Данная задача посвящена способам высокоточных измерений частоты. Во время её решения вы познакомитесь с двумя методами измерений частот: с помощью модуляции сигнала (часть $\mathrm{C}$) и с помощью частотной гребенки (часть $\mathrm{D}$). Электромагнитное поле в каждой точке пространства описывается четырьмя векторами: $\vec{E}(\vec{r}, t)$, $\vec{H}(\vec{r}, t)$, $\vec{D}(\vec{r}, t)$, $\vec{B}(\vec{r}, t)$ — напряженностью электрического поля, напряженностью магнитного поля, электрической индукцией и магнитной индукцией. Эти векторы связаны с поляризацией $\vec{P}$ и намагниченностью $\vec{M}$ среды отношениями: $$ \vec{D} = \varepsilon_0 \vec{E} + \vec{P}{,} $$ $$\vec{B} = \mu_0 (\vec{H} + \vec{M}){,} $$ где $\varepsilon_0$ — электрическая постоянная и $\mu_0$ — магнитная постоянная.
Часть А. Профиль поля в оптоволокне (2.5 балла) В частях $\mathrm{A}$, $\mathrm{B}$, $\mathrm{C}$ будем считать, что поляризация зависит от напряженности электрического поля линейно: $\vec{P} = \varepsilon_0 (\varepsilon (\omega) - 1) \vec{E}$, где $\varepsilon(\omega)$ — диэлектрическая проницаемость среды, которая обычно зависит от частоты электромагнитной волны в среде. Диэлектрическая проницаемость вакуума равна 1.  Рассмотрим волну, поляризованную параллельно оси $y$: $\vec{E} || \hat{y}$. Будем искать решение для поля $\vec{E}$ в волноводе в виде: $$\vec{E}(\vec{r}, t) = E_0 \Re\Big(A(x, y)\exp(i\omega t - i\beta z) \Big) \hat{y}{,} $$ где $E_0$ имеет размерность электрического поля, а $A(x, y)$ — безразмерная комплексная величина, которая содержит информацию об отношении амплитуд и разности фаз поля разных точках волновода. Символ $\Re$ обозначает взятие действительной части от выражения в скобках. Без ограничения общности $A(0, 0) = 1$ Еще учтем, что $L_2 \gg a$, поэтому будет считать, что $\partial A/\partial y \ll \partial{A}/\partial x$, следовательно $A$ зависит только от $x$. Решение для $A(x)$ можно искать в виде: $$A(x)=\begin{cases} \cos(k_{in} x)\quad\text{при}\quad |x| < a/2\\ C_1 \exp(k_{out}x) + B \exp(-k_{out}x)\quad\text{при}\quad x > a/2\\ B \exp(k_{out}x) + C_2 \exp(-k_{out}x)\quad\text{при}\quad x < -a/2 \end{cases} $$ где $k_{in} > 0, k_{out} > 0$.
Чему равны коэффициенты $C_1$ и $C_2$?
Выразите $k_{in}$ и $k_{out}$ через $\varepsilon, \omega, \beta$ и скорость света в вакууме $c = 1/\sqrt{\varepsilon_0 \mu_0}$, используя волновое уравнение. Чтобы найти $B$, нужно записать граничные условия для границы $x = a/2$ (для границы $x = -a/2$ получаются такие же уравнения, потому что $A(x)=A(-x)$ — четная функция).
Докажите, что тангенциальные компоненты напряженности электрического поля равны по обе стороны от границы раздела (как в электростатике).
Запишите граничные условия для тангенциальной компоненты электрического поля. Выразите $B$ через $a, k_{in}, k_{out}$. Теперь нам нужно получить уравнение для нахождения $\beta(\omega)$. Для этого мы можем записать другое граничное условие — для $\Vec{H}$.
Докажите, что тангенциальные компоненты напряжённости магнитного поля равны по обе стороны от границы раздела (как в магнитостатике).
Покажите, что $$H_z = E_0 \Re \Big( \frac{i}{\mu_0 \omega} \cfrac{\partial A}{\partial x} \exp (i(\omega t - \beta z)) \Big){.} $$
Запишите граничные условия для тангенциальной компоненты напряженности магнитного поля $\vec{H}$. Ответ можно выразить через $k_{in},k_{out}, a$.
Часть B. Пропускание волоконного резонатора (3.0 балла)  Излучение внешнего лазера попадает в четырёхполюсный делитель светового потока, представляющий из себя оптическую систему с двумя парами связанных каналов: ($P_1, P_2$) и ($Q_1, Q_2$). Входящая в делитель монохроматическая волна с комплексной амплитудой $A_{in} (t)$ делится на две выходящие волны меньшей амплитуды, распространяющиеся в том же направлении. Первая из них распространяется по каналу той же пары, что и входящая волна, а ее комплексная амплитуда равна $A_{out}(t) = -r_s A_{in} (t)$. Вторая волна распространяется по каналу другой пары, ее амплитуда равна $B_{out} (t) = it_s A_{in}(t)$. Считайте, что $r_s$ и $t_s$ — действительные положительные числа и $t_s \ll 1$.
Подставьте значения $k_{in}, k_{out}$, определённые в пункте $\mathrm{A2}$, в уравнение из $\mathrm{A7}$. Получите уравнение, из которого можно определить $\beta$ (это уравнение решается только численно). В уравнение могут входить $\beta, \omega, \varepsilon, c, a$.
Считая, что в делителе нет потерь энергии, найдите связь между $r_s$ и $t_s$. С помощью делителя можно собрать волоконный резонатор. Для этого нужно соединить каналы $Q_1$ и $Q_2$ петлей из одномодового оптоволокна (уравнение для $\beta(\omega)$ имеет единственное решение для частот, рассматриваемых в этой части) длиной $L$. Время прохождения света частотой $\omega$ по петле равно $\tau (\omega)$. Также учтите, что из-за поглощения материала амплитуда волны в петле уменьшается в $1/\kappa$ раз за каждый круг в петле ($1 - \kappa \ll 1$). Во всех пунктах частей $\mathrm{B}$ и $\mathrm{C}$ .  Пусть на вход канала $P_1$ падает монохроматическая волна $A_{in}(t) = A_0e^{i\omega t}$ от внешнего лазера.
Выразите амплитуду поля на входе в канал $Q_1$ делителя $B_{in}(t)$ через $\kappa$ и амплитуду поля на выходе $Q_2$ в момент $(t-\tau(\omega))$ — $B_{out}(t-\tau(\omega))$. Пусть система пришла в установившийся режим, то есть модули комплексных амплитуд поля в любой точке постоянны, а разность фаз поля в двух точках не меняется со временем. Тогда для любой амплитуды $E_i$ (вместо $E_i$ можно подставить $A_{in}, A_{out}, B_{in}, B_{out}$) будут справедливы выражения: $$E_i(t-t') = e^{-i\omega t'} E_i(t){.} $$
Используя условия стационарности, выразите $B_{in}(t)$ через $B_{out}(t), \kappa, \omega, \tau$.
Выразите $B_{in}(t)$ через $A_0, r_s, t_s, \kappa, \omega, \tau$ и $t$, используя результат предыдущего пункта.
Чему равна мощность $N_2$, выходящая из канала $P_2$? Выразите ответ через $\omega \tau (\omega), \kappa, r_s$ и мощность $N_1$ в канале $P_1$.
Постройте качественный график $N_2/N_1(\omega \tau)$ для ВР со следующими параметрами:
Часть C. Калибровка интерферометра Маха-Цендера (2.0 балла) Рассмотрим установку для калибровки интерферометра, изображенную на рисунке Теперь частота лазера плавно меняется со временем (производная $\omega \tau$ много меньше обратного времени установления стационарного режима в резонаторе), а его мощность постоянна.
Найдите резкость $Q$ пика поглощения с номером $n=100$ (он будет $n$ по счету, если начинать с самого близкого к $\omega=0$ пика). Сегодня можно создать волоконный резонатор на базе светоделителя с резкостью пиков порядка $5 \cdot 10^7$ вблизи частоты, соответствующие длине волны $1550$ нм. А если использовать кольцевой микрорезонатор, сделанный из плавленого кварца, то можно получить резкость $10^9$. Резонаторы с такими маленькими потерями открывают нам широкие возможности для точного измерения частот. То есть с помощью кварцевого микрорезонтатора мы можем получить спектральную линию со средней длиной волны $1550$ нм шириной всего $0.000002$ нм!
Нарисуйте качественный график показаний осциллографа, если точно известно, что частота излучения перестраиваемого лазера достигает ровно одной из частот, определенных в B6 (это частоты, где пропускание ВР минимально). Теперь во второе плечо подключают амплитудный электрооптический модулятор. Его пропускная способность не зависит от длины волны излучения и равна:
Нарисуйте, что будет показывать осциллограф, когда $\Omega \approx 220 MHz$. Обратите внимание, что $\alpha \ll \Omega \omega_0$.
Часть D. Кубическая нелинейность и солитоны (2.5 балла) Для прецезионных измерений и создания высокочастотной связи нужно получать очень короткие световые импульсы, которые не меняют свой профиль со временем (такие импульсы называются солитонами). В рамках линейной оптики это невозможно, потому что диэлектрическая проницаемость и постоянная распространения зависят от частоты, и импульсы "расплываются" из-за дисперсии.  В части $D$ мы будем считать, что проекция $P_i(\vec{r}, t)$ вектора поляризации на произвольную ось $i$ зависит от проекции напряженности электрического поля $E_i(\vec{r}, t)$ в этой же точке в этот момент времени следующим образом: \[ P_i(\vec{r}, t) = \varepsilon_0 ((\varepsilon(\omega)-1)E_i(\vec{r}, t) + \chi E_i^3(\vec{r}, t)) \] Импульс представляет из себя сумму электромагнитных волн с частотами, очень близкими к несущей частоте ($\omega \approx \omega_0$), и постоянными распространения, очень близкими к постоянной распространения несущей волны $\beta \approx \beta_0 = \beta(\omega_0)$: \[ \vec{E}(\vec{r}, t) = \Re \Big( E_0F(z, t)A(x, y)\exp(i\omega_0 t - i \beta_0 z) \Big) \widehat y, \] Здесь $\beta(\omega)$ — постоянная распространения, найденная в части $A$, $A(x, y)$ — тоже из части $A$, $F(z, t)$ — комплексная функция, которая содержит информацию про профиль импульса. Функцию $\beta(\omega)$ можно приблизить квадратичной функцией: \[ \beta = \beta_0 + \beta_1 (\omega - \omega_0) + \beta_2 (\omega - \omega_0)^2/2 \] Мы можем подставить этот вид решения в волновое уравнение, которое было получено во введении, и путем математических преобразований, выходящих за рамки школьной программы, получить уравнение для $F(z, t)$; \[ \frac{\partial F}{\partial z} + \beta_1 \frac{\partial F}{\partial t} + \frac{i\beta_2}{2} \frac{\partial^2 F}{\partial t^2} - i \gamma |F|^2 F = 0 \] Импульс будет распространяться с групповой скоростью, поэтому разумно перейти в систему отсчета, которая тоже будет двигаться с групповой скоростью. В ней последнее уравнение перепишется в виде: \[ \frac{\partial F}{\partial z} + \frac{i\beta_2}{2\beta_1^2}\frac{\partial^2 F}{\partial s^2} = i \gamma |F|^2F, \] где $s = t/\beta_1 - z$ — это пространственная координата в системе отсчета солитона, а $\gamma$ — коэффициент кубической нелинейности, который пропорционален $\chi$ (и имеет тот же знак). Полученное уравнение называется (далее НУШ). В задании части D вы будете . Все ответы нужно будет выражать через его коэффициенты.
Оцените, с какой относительной точностью можно измерить период $\omega_{MZI}$ на этой установке, если максимальная частота сигнала высокочастотного генератора равна $\Omega_{max} = 1250 MHz$?
Выразите групповую скорость $v_g$ через $\beta_1$.
Найдем форму солитона. Решение НУШ можно искать в виде: \[ F(z, s) = \frac{F_0 \exp(i\sigma z)}{\cosh (\theta s)}. \] \[ F(z, s) = \frac{F_0 \exp(i\sigma z)}{\cosh (\theta s)}. \] Выразите $F_0$ и $\sigma$ через $\theta, \beta_1, \beta_2$ и $\gamma$. Пусть одна из собственных частот ВР равна $\omega_0$. Длина ВР такова, что в диапазоне от 0 до $\omega_0$ находится очень много других собственных частот. Тогда для других собственных частот верно равенство: $\omega_\mu \approx \omega_0 + D_1\mu + D_2\mu^2/2$, где $\mu$ — целое число, а $\omega_0 \gg D_1 \gg D_2$.
Выразите $D_1$ и $D_2$ через $\beta_1, \beta_2$ и длину петли ВР $L$.
Пусть резонатор сделан из материала с $\chi > 0$. При каких $D_2$ в нем могут существовать солитоны?
Пусть в ВР, описанном в пункте D3 циркулирует солитон с несущей частотой $\omega_0$. Внешний лазер не работает. Постройте спектр излучения резонатора (зависимость удельной мощности от частоты) в диапазоне частот $(\omega_0 - 20 D_1, \omega_0 + 20 D_1)$. Считайте, что $\omega_0/Q(\omega_0) \ll D_1$. (Напомним, что $Q$ — резкость, опеределенная в $B7$)
Оцените абсолютную погрешность измерения угловой частоты $\omega$ с помощью спектра из пункта D5.
Выразите время $\tau_s$, за которое солитон проходит один круг в резонаторе, через $D_1$.
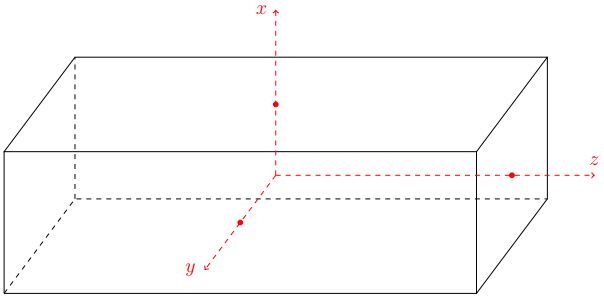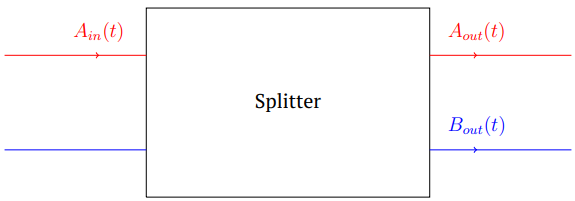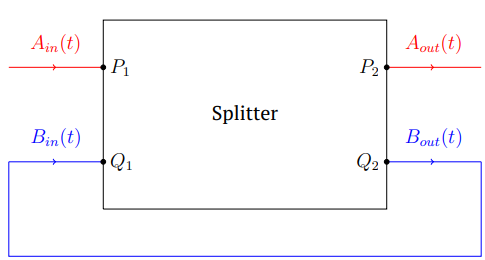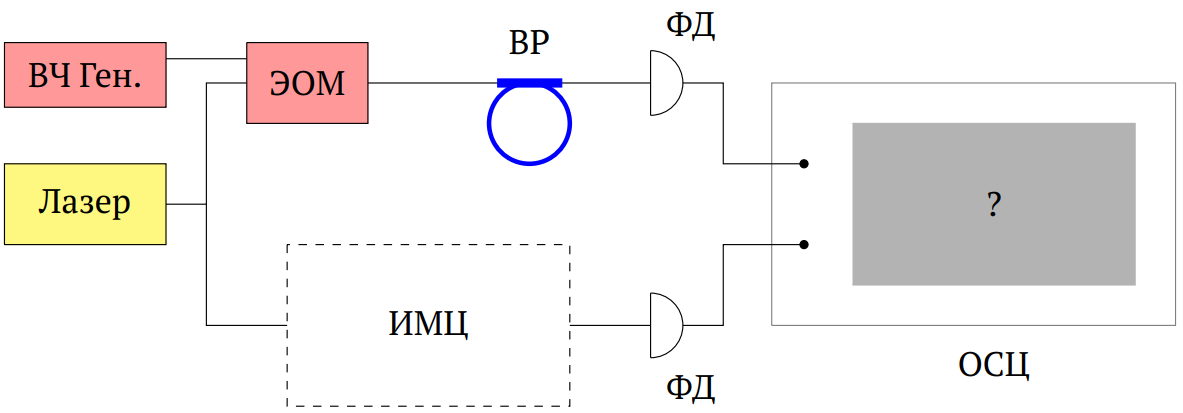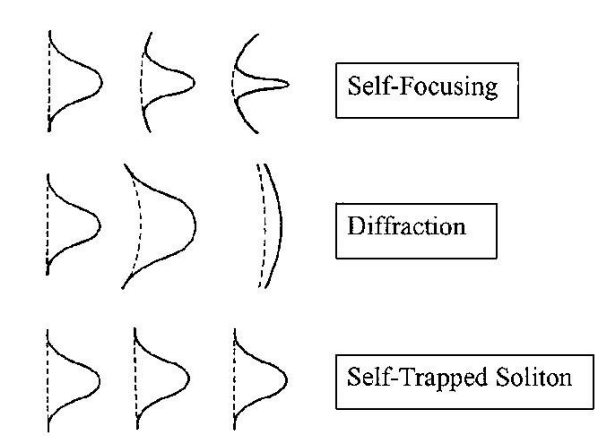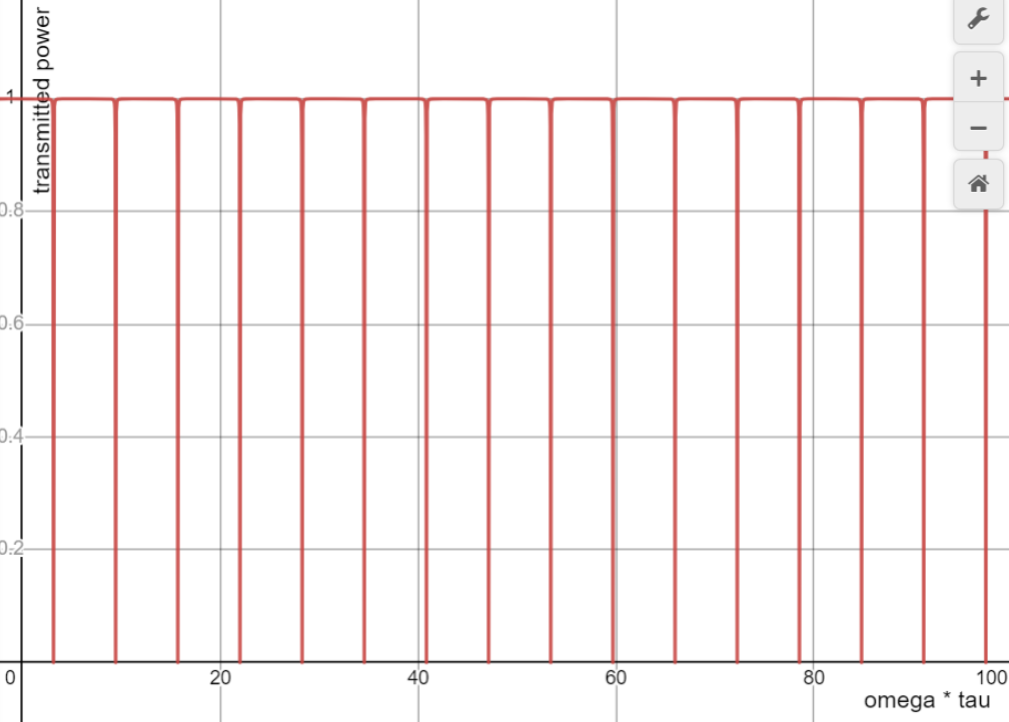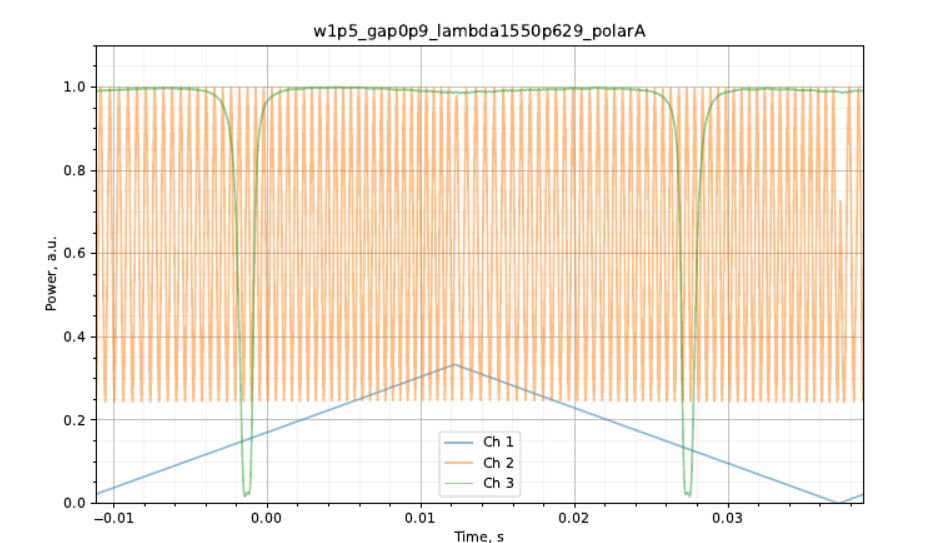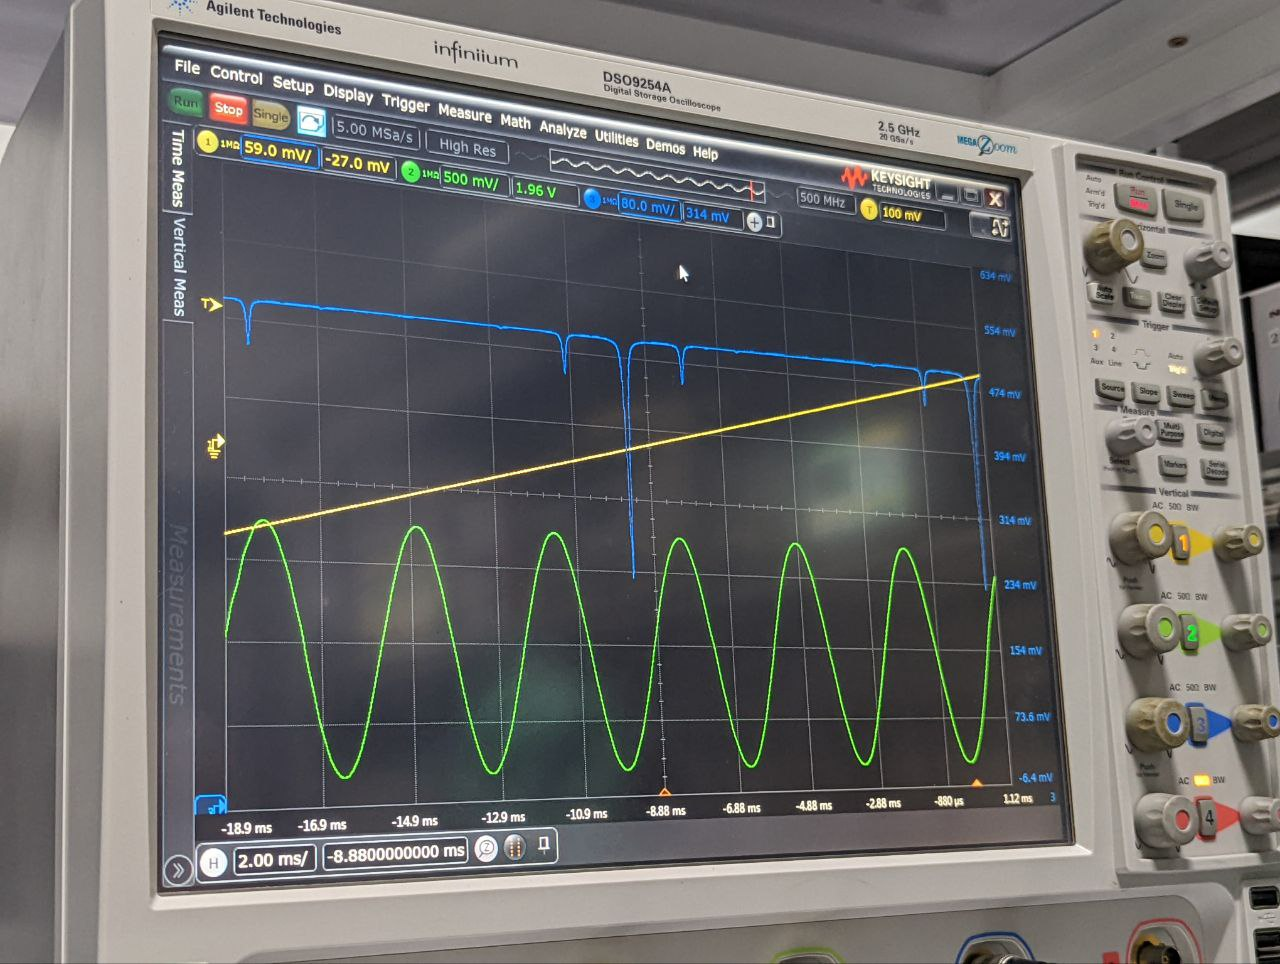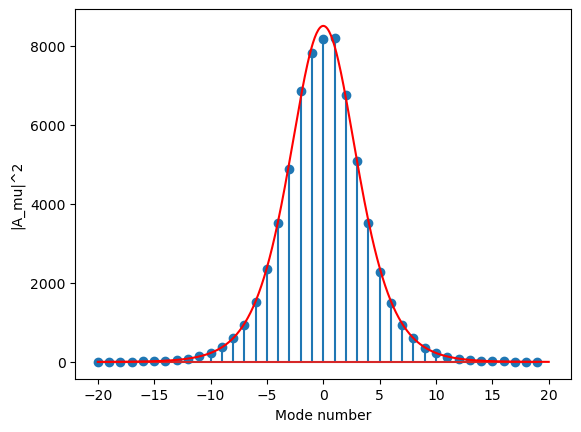
Чему равны коэффициенты $C_1$ и $C_2$?
Решение: Они равны 0, потому что поле не может стремиться к бесконечности на большом удалении от волокна.
Ответ: \[C_1=0\]\[C_2=0\]

Выразите $k_{in}$ и $k_{out}$ через $\varepsilon, \omega, \beta$ и скорость света в вакууме $c = 1/\sqrt{\varepsilon_0 \mu_0}$, используя волновое уравнение.
Решение: Подставим вид решения в волновое уравнение и получим:\[ \frac{\partial^2 A}{\partial x^2} + \frac{\partial^2 A}{\partial y^2} + (\omega^2\varepsilon/c^2 - \beta^2)A = 0 \]Учитывая, что $ \frac{\partial^2 A}{\partial x^2} \ll \frac{\partial^2 A}{\partial y^2} $, получаем:
Ответ: \[ k_{in} = \sqrt{\frac{\omega^2 \varepsilon(\omega)}{c^2} - \beta^2} \]\[ k_{out} = \sqrt{\beta^2 - \frac{\omega^2}{c^2}} \]

Докажите, что тангенциальные компоненты напряженности электрического поля равны по обе стороны от границы раздела (как в электростатике).
Решение: Можно записать закон электромагнитной индукции Фарадея для прямоугольного контура с вершинами в точках $(a/2 - \delta a, y, z), (a/2 - \delta a, y, z + \Delta z), (a/2 + \delta a, y, z), (a/2 + \delta a, y, z)$. При $\delta a \to 0$ производная потока индукции магнитного поля стремится к 0, а величина циркуляции напряженности электрического поля остается постоянной. Отсюда можно сделать вывод, что она тоже равна 0. При $\delta a \to 0$ циркуляцию можно выразить как $\Gamma = (E_{\tau 1} - E_{\tau 2}) \Delta z = 0$, откуда $E_{\tau 1} = E_{\tau 2}$.

Запишите граничные условия для тангенциальной компоненты электрического поля. Выразите $B$ через $a, k_{in}, k_{out}$.
Ответ: \[B = \exp(k_{out}a/2) \cos (k_{in} a/2)\]

Докажите, что тангенциальные компоненты напряжённости магнитного поля равны по обе стороны от границы раздела (как в магнитостатике).
Решение: Доказательство аналогично A3, только вместо закона электромагнитной индукции используется теорема о циркуляции для напряженности магнитного поля.

Покажите, что  $$H_z = E_0 \Re \Big( \frac{i}{\mu_0 \omega} \cfrac{\partial A}{\partial x} \exp (i(\omega t - \beta z)) \Big){.}  $$
Решение: Используя закон Фарадея в дифференциальной форме: \[ -\mu_0 \frac{\partial H_z}{\partial t} = \frac{\partial E_y}{\partial x} \]Производную $H_z$ по времени можно выразить как:\[ \frac{\partial H_z}{\partial t} = i\omega H_z \]
Ответ: \[ H_z = E_0 \Re \Big( \frac{i}{\mu_0 \omega} \frac{\partial A}{\partial x} \exp (i\omega t - i\beta z) \Big) \]

Запишите граничные условия для тангенциальной компоненты напряженности магнитного поля $\vec{H}$. Ответ можно выразить через $k_{in},k_{out}, a$.
Решение: Чтобы найти $H_z$, продифференцируем $A$ по $x$:\[ \frac{\partial A}{\partial x} = - k_{in} \sin (k_{in}x), |x| < a/2 \]\[ \frac{\partial A}{\partial x} = - k_{out} \exp(k_{out}(-a/2 + x)) \cos (k_{in} a/2), |x| > a/2 \]Приравнивая $H_z$ по обе стороны границы раздела:
Ответ: \[ \tan (k_{in}a/2) = \frac{k_{out}}{k_{in}} \]

Подставьте значения $k_{in}, k_{out}$, определённые в пункте $\mathrm{A2}$, в уравнение из $\mathrm{A7}$. Получите уравнение, из которого можно определить $\beta$ (это уравнение решается только численно). В уравнение могут входить $\beta, \omega, \varepsilon, c, a$.
Ответ: \[ \tan \Bigg( \frac{a}{2} \sqrt{\frac{\omega^2\varepsilon(\omega)}{c^2} - \beta^2} \Bigg) = \sqrt{\frac{\beta^2 c^2 - \omega^2}{\omega^2\varepsilon(\omega) - \beta^2c^2}} \]

Считая, что в делителе нет потерь энергии, найдите связь между $r_s$ и $t_s$.
Ответ: \[ r_s^2 + t_s^2 = 1 \]

Выразите амплитуду поля на входе в канал $Q_1$ делителя $B_{in}(t)$ через $\kappa$ и амплитуду поля на выходе $Q_2$ в момент $(t-\tau(\omega))$ — $B_{out}(t-\tau(\omega))$.
Ответ: \[ B_{in} (t) = \kappa B_{out}(t-\tau(\omega)) \]

Используя условия стационарности, выразите $B_{in}(t)$ через $B_{out}(t), \kappa, \omega, \tau$.
Решение: Введем обозначение: \[ \varphi = - \omega \tau (\omega) \]Тогда:\[ B_{out}(t) = it_s A_{in}(t) - r_s B_{in}(t) \]\[ B_{in}(t) = \kappa e^{i\varphi} B_{out}(t)\]
Ответ: \[ B_{in}(t) = \kappa e^{-i\omega \tau} B_{out}(t)\]

Выразите $B_{in}(t)$ через $A_0, r_s, t_s, \kappa, \omega, \tau$ и $t$, используя результат предыдущего пункта.
Решение: \[ B_{in}(t) = \kappa e^{i\varphi} (it_s A_{in}(t) - r_s B_{in}(t))\]\[ B_{in}(t) = \frac{it_s \kappa e^{i\varphi} A_{in}(t)}{1 + r_s \kappa e^{i\varphi}} \]
Ответ: \[ B_{in}(t) = \frac{it_s \kappa e^{-i\omega \tau} A_0 e^{i\omega t}}{1 + r_s \kappa e^{-i\omega \tau}} \]

Чему равна мощность $N_2$, выходящая из канала $P_2$? Выразите ответ через $\omega \tau (\omega), \kappa, r_s$ и мощность $N_1$ в канале $P_1$.
Решение: \[ A_{out}(t) = -r_s A_{in}(t) + it_s B_{in}(t) = -A_{in}(t) \Big(r_s + \frac{t_s^2 \kappa e^{i\varphi}}{1 + r_s\kappa e^{i\varphi}} \Big) \]Приведем правое выражение к общему знаменателю и поделим квадрат модуля числителя на квадрат модуля знаменателя:
Ответ: \[ \eta = \frac{N_2}{N_1} = \frac{\kappa^2 \sin^2 (\omega \tau) + (r_s+\kappa \cos (\omega \tau))^2}{\kappa^2r_s^2\sin^2 (\omega \tau)+(1+r_s \kappa \cos (\omega \tau))^2} \]

Постройте качественный график $N_2/N_1(\omega \tau)$ для ВР со следующими параметрами: $\kappa=  1- 5 \cdot 10^{-3}$;$t_s = 0{.}1$. При каких значениях $\omega \tau$ отношение $N_2/N_1$ минимально?

Ответ:

Ответ:

 \[ \omega_{res}\tau = \pi(1+2n) \]
Ответ: \[ \omega_{res}\tau = \pi(1+2n) \]

Найдите резкость $Q$ пика поглощения с номером $n=100$ (он будет $n$ по счету, если начинать с самого близкого к $\omega=0$ пика). Примечание: Резкость — это отношение частоты пика к ширине области частот, для которых провал пропускания не меньше половины от максимального провала конкретного пика.

 Найдем глубину пика поглощения, разложив выражение для отношения мощностей в ряд Тейлора:\[ \eta(\omega_{res}) \approx \frac{(1-\kappa - t^2/2)^2}{(1-\kappa + t^2/2)^2} \approx 0 \]\[ \Delta \eta_{max} = 1 - \eta(\omega_{res}) \approx 1 \]Или подставив значение $\varphi$ из прошлого пункта, не раскладывая в ряд:\[ \eta(\omega_{res}) \approx 1.6 \cdot 10^{-6} \approx 0 \]\[ \Delta \eta_{max} \approx 1 \]Резкость — это отношение $\omega$ к ширине области, в которой $\Delta \eta > \Delta \eta_{max}/2$. Оценим ширину этой области.\[ \varphi = \delta + \pi(1+2n), \delta \ll \pi \]Разложим в ряд Маклорена по $\delta$:\[ \eta \approx \frac{\delta^2 + (1-\kappa - t^2/2 + \delta^2/2)^2}{\delta^2 + (1-\kappa + t^2/2 + \delta^2/2)^2} \approx \frac{\delta^2}{\delta^2 + (1-\kappa + t^2/2)^2} = \frac{1}{2} \]Отсюда получаем:\[ \delta \approx 1 - \kappa + t^2/2 \approx 0.01 \]

Ответ:

 \[ Q = \frac{\omega_{res}}{\Delta \omega} = \frac{\pi (1 + 2n)}{2\delta} \approx \frac{\pi n}{1-\kappa+t^2/2} = \pi \cdot 10^4 = 3.14 \cdot 10^4 \]
Решение: Найдем глубину пика поглощения, разложив выражение для отношения мощностей в ряд Тейлора:\[ \eta(\omega_{res}) \approx \frac{(1-\kappa - t^2/2)^2}{(1-\kappa + t^2/2)^2} \approx 0 \]\[ \Delta \eta_{max} = 1 - \eta(\omega_{res}) \approx 1 \]Или подставив значение $\varphi$ из прошлого пункта, не раскладывая в ряд:\[ \eta(\omega_{res}) \approx 1.6 \cdot 10^{-6} \approx 0 \]\[ \Delta \eta_{max} \approx 1 \]Резкость — это отношение $\omega$ к ширине области, в которой $\Delta \eta > \Delta \eta_{max}/2$. Оценим ширину этой области.\[ \varphi = \delta + \pi(1+2n), \delta \ll \pi \]Разложим в ряд Маклорена по $\delta$:\[ \eta \approx \frac{\delta^2 + (1-\kappa - t^2/2 + \delta^2/2)^2}{\delta^2 + (1-\kappa + t^2/2 + \delta^2/2)^2} \approx \frac{\delta^2}{\delta^2 + (1-\kappa + t^2/2)^2} = \frac{1}{2} \]Отсюда получаем:\[ \delta \approx 1 - \kappa + t^2/2 \approx 0.01 \]
Ответ: \[ Q = \frac{\omega_{res}}{\Delta \omega} = \frac{\pi (1 + 2n)}{2\delta} \approx \frac{\pi n}{1-\kappa+t^2/2} = \pi \cdot 10^4 = 3.14 \cdot 10^4 \]

Нарисуйте качественный график показаний осциллографа, если точно известно, что частота излучения перестраиваемого лазера достигает ровно одной из частот, определенных в B6 (это частоты, где пропускание ВР минимально).

Нарисуйте, что будет показывать осциллограф, когда $\Omega \approx 220 MHz$. Обратите внимание, что $\alpha \ll \Omega \omega_0$.
Решение: Амплитуда поля на выходе из ЭОМ будет равна\[ E_{EOM}(t) = f(t)\cos(\omega (t) t) = \beta \cos (\omega t) + \frac{1-\beta}{2} \Big( \cos (\Omega + \omega)t + \cos (-\Omega + \omega) t \Big) \]где $\omega = \omega(t) = \omega_0 + \alpha t$. В этом случае на ВР падают три волны, частоты которых сдвинуты относительно друг друга ровно на $\Omega$. Поэтому теперь количество пиков поглощения утроится: их можно будет наблюдать на частотах $\omega_{res}, \omega_{res} + \Omega, \omega_{res} - \Omega$, где $\omega_{res}$ — частота, соответствующая минимуму пропускания (определена в В6).

Оцените, с какой относительной точностью можно измерить период $\omega_{MZI}$ на этой установке, если максимальная частота сигнала высокочастотного генератора равна $\Omega_{max} = 1250 MHz$?
Решение: Мы можем измерить один период, меняя $\Omega$ так, чтобы пики поглощения были на расстоянии $\omega_{max}$ друг от друга по частоте. Тогда абсолютная погрешность будет порядка $\omega_0/Q = 24 MHz$, а относительная $\omega_0/(Q\Omega_{max}) = 0.02$
Ответ: 2%

Выразите групповую скорость $v_g$ через $\beta_1$.
Ответ: \[ v_g = 1/\beta_1 \]

Найдем форму солитона. Решение НУШ можно искать в виде:  \[ F(z, s) = \frac{F_0 \exp(i\sigma z)}{\cosh (\theta s)}. \]  Выразите $F_0$ и $\sigma$ через $\theta, \beta_1, \beta_2$ и $\gamma$.
Решение: Вычислим производные и подставим в уравнение (сократив на $iF_0 \exp(i\sigma z)$):\[ \frac{\sigma}{\cosh \theta s} + \frac{\beta_2 \theta^2}{2\beta_1^2} \Big( - \frac{2}{\cosh^3 \theta s} + \frac{1}{\cosh \theta s} \Big) = \frac{\gamma F_0^2}{\cosh^3 \theta s} \]Откуда получаем:
Ответ: \[ F_0^2 = - \frac{\beta_2 \theta^2}{\gamma \beta_1^2} \]\[ \sigma = - \frac{\beta_2 \theta^2}{2 \beta_1^2} \]

Выразите $D_1$ и $D_2$ через $\beta_1, \beta_2$ и длину петли ВР $L$. Подсказка: критерий собственной частоты ВР: $B_{in}(t)$ и $ B_{in}(t-\tau(\omega_\mu))$ имеют одну фазу.

 Используем результат пункта В3, получим:\[ \beta (\omega(\mu)) L + \pi = 2\pi (\mu + \mu_0) \]Теперь подставим выражение для $\beta(\omega)$, а в него $\omega(\mu)$. Получим:\[ \Big( \beta_0 + \beta_1(D_1 \mu + \frac{D_2 \mu^2}{2}) + \frac{\beta_2 D_1^2 \mu^2}{2} \Big)L \approx 2\pi (\mu + \mu_0 + 1/2) \]Приравняем коэффициенты перед $\mu$ и $\mu^2$ в правой и левой частях:

Ответ:

 \[ D_1 = \frac{2\pi}{\beta_1 L} \]\[ D_2 = - \frac{\beta_2 D_1^2}{\beta_1} = - \frac{4\pi^2 \beta_2}{\beta_1^3 L^2}  \]
Решение: Используем результат пункта В3, получим:\[ \beta (\omega(\mu)) L + \pi = 2\pi (\mu + \mu_0) \]Теперь подставим выражение для $\beta(\omega)$, а в него $\omega(\mu)$. Получим:\[ \Big( \beta_0 + \beta_1(D_1 \mu + \frac{D_2 \mu^2}{2}) + \frac{\beta_2 D_1^2 \mu^2}{2} \Big)L \approx 2\pi (\mu + \mu_0 + 1/2) \]Приравняем коэффициенты перед $\mu$ и $\mu^2$ в правой и левой частях:
Ответ: \[ D_1 = \frac{2\pi}{\beta_1 L} \]\[ D_2 = - \frac{\beta_2 D_1^2}{\beta_1} = - \frac{4\pi^2 \beta_2}{\beta_1^3 L^2} \]

Пусть резонатор сделан из материала с $\chi > 0$. При каких $D_2$ в нем могут существовать солитоны?
Решение: $F_0^2 > 0$, поэтому $\beta_2 < 0$ и $D_2 > 0$
Ответ: \[D_2 > 0\]

Пусть в ВР, описанном в пункте D3 циркулирует солитон с несущей частотой $\omega_0$. Внешний лазер не работает. Постройте спектр излучения резонатора (зависимость удельной мощности от частоты) качественно в диапазоне частот $(\omega_0 - 20 D_1, \omega_0 + 20 D_1)$. Считайте, что $\omega_0/Q(\omega_0) \ll D_1$. (Напомним, что $Q$ — резкость, опеределенная в $B7$)
Решение: Спектр будет представлять набор большого числа узких линий, соответствующих собственным частотам резонатора. Качественный график спектра на рисунке.За этот пункт ставится полный балл если участник нарисовал спектр, состоящий только из узких линий, соответствующих собственным частотам резонатора, с огибающей, которая симметрична относительно $\omega_0$ и убывает при удалении от $\omega_0$.

Оцените абсолютную погрешность измерения угловой частоты $\omega$ с помощью спектра из пункта D5.
Решение: Мы получаем линейку с шагом $D_1$, абсолютная погрешность порядка половины цены деления — $D_1/2$.
Ответ: \[ \Delta \omega \approx \frac{D_1}{2} \]

Выразите время $\tau_s$, за которое солитон проходит один круг в резонаторе, через $D_1$.
Ответ: \[ \tau_s = \frac{2\pi}{D_1} \]
Темы:
T, Международные